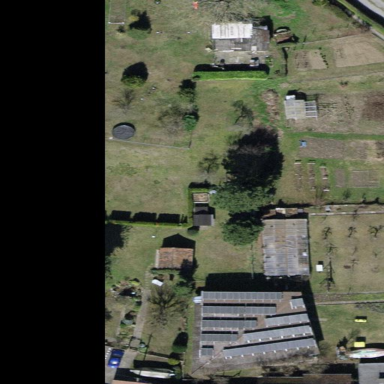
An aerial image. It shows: Area designated for allotments.